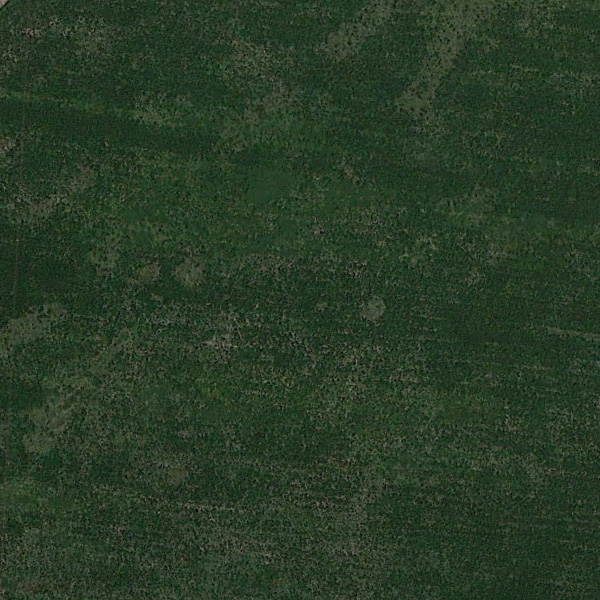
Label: Meadow